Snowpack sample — Buffalo Mountain, Silverthorne, Colorado, USA (1/25/25, 10:11 AM MST)
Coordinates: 39.6222, -106.1139
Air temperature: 22 °F
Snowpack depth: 110 cm
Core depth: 20 cm
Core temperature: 48.2 °F
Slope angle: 12°, slope face: 102°
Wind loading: high
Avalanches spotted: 0
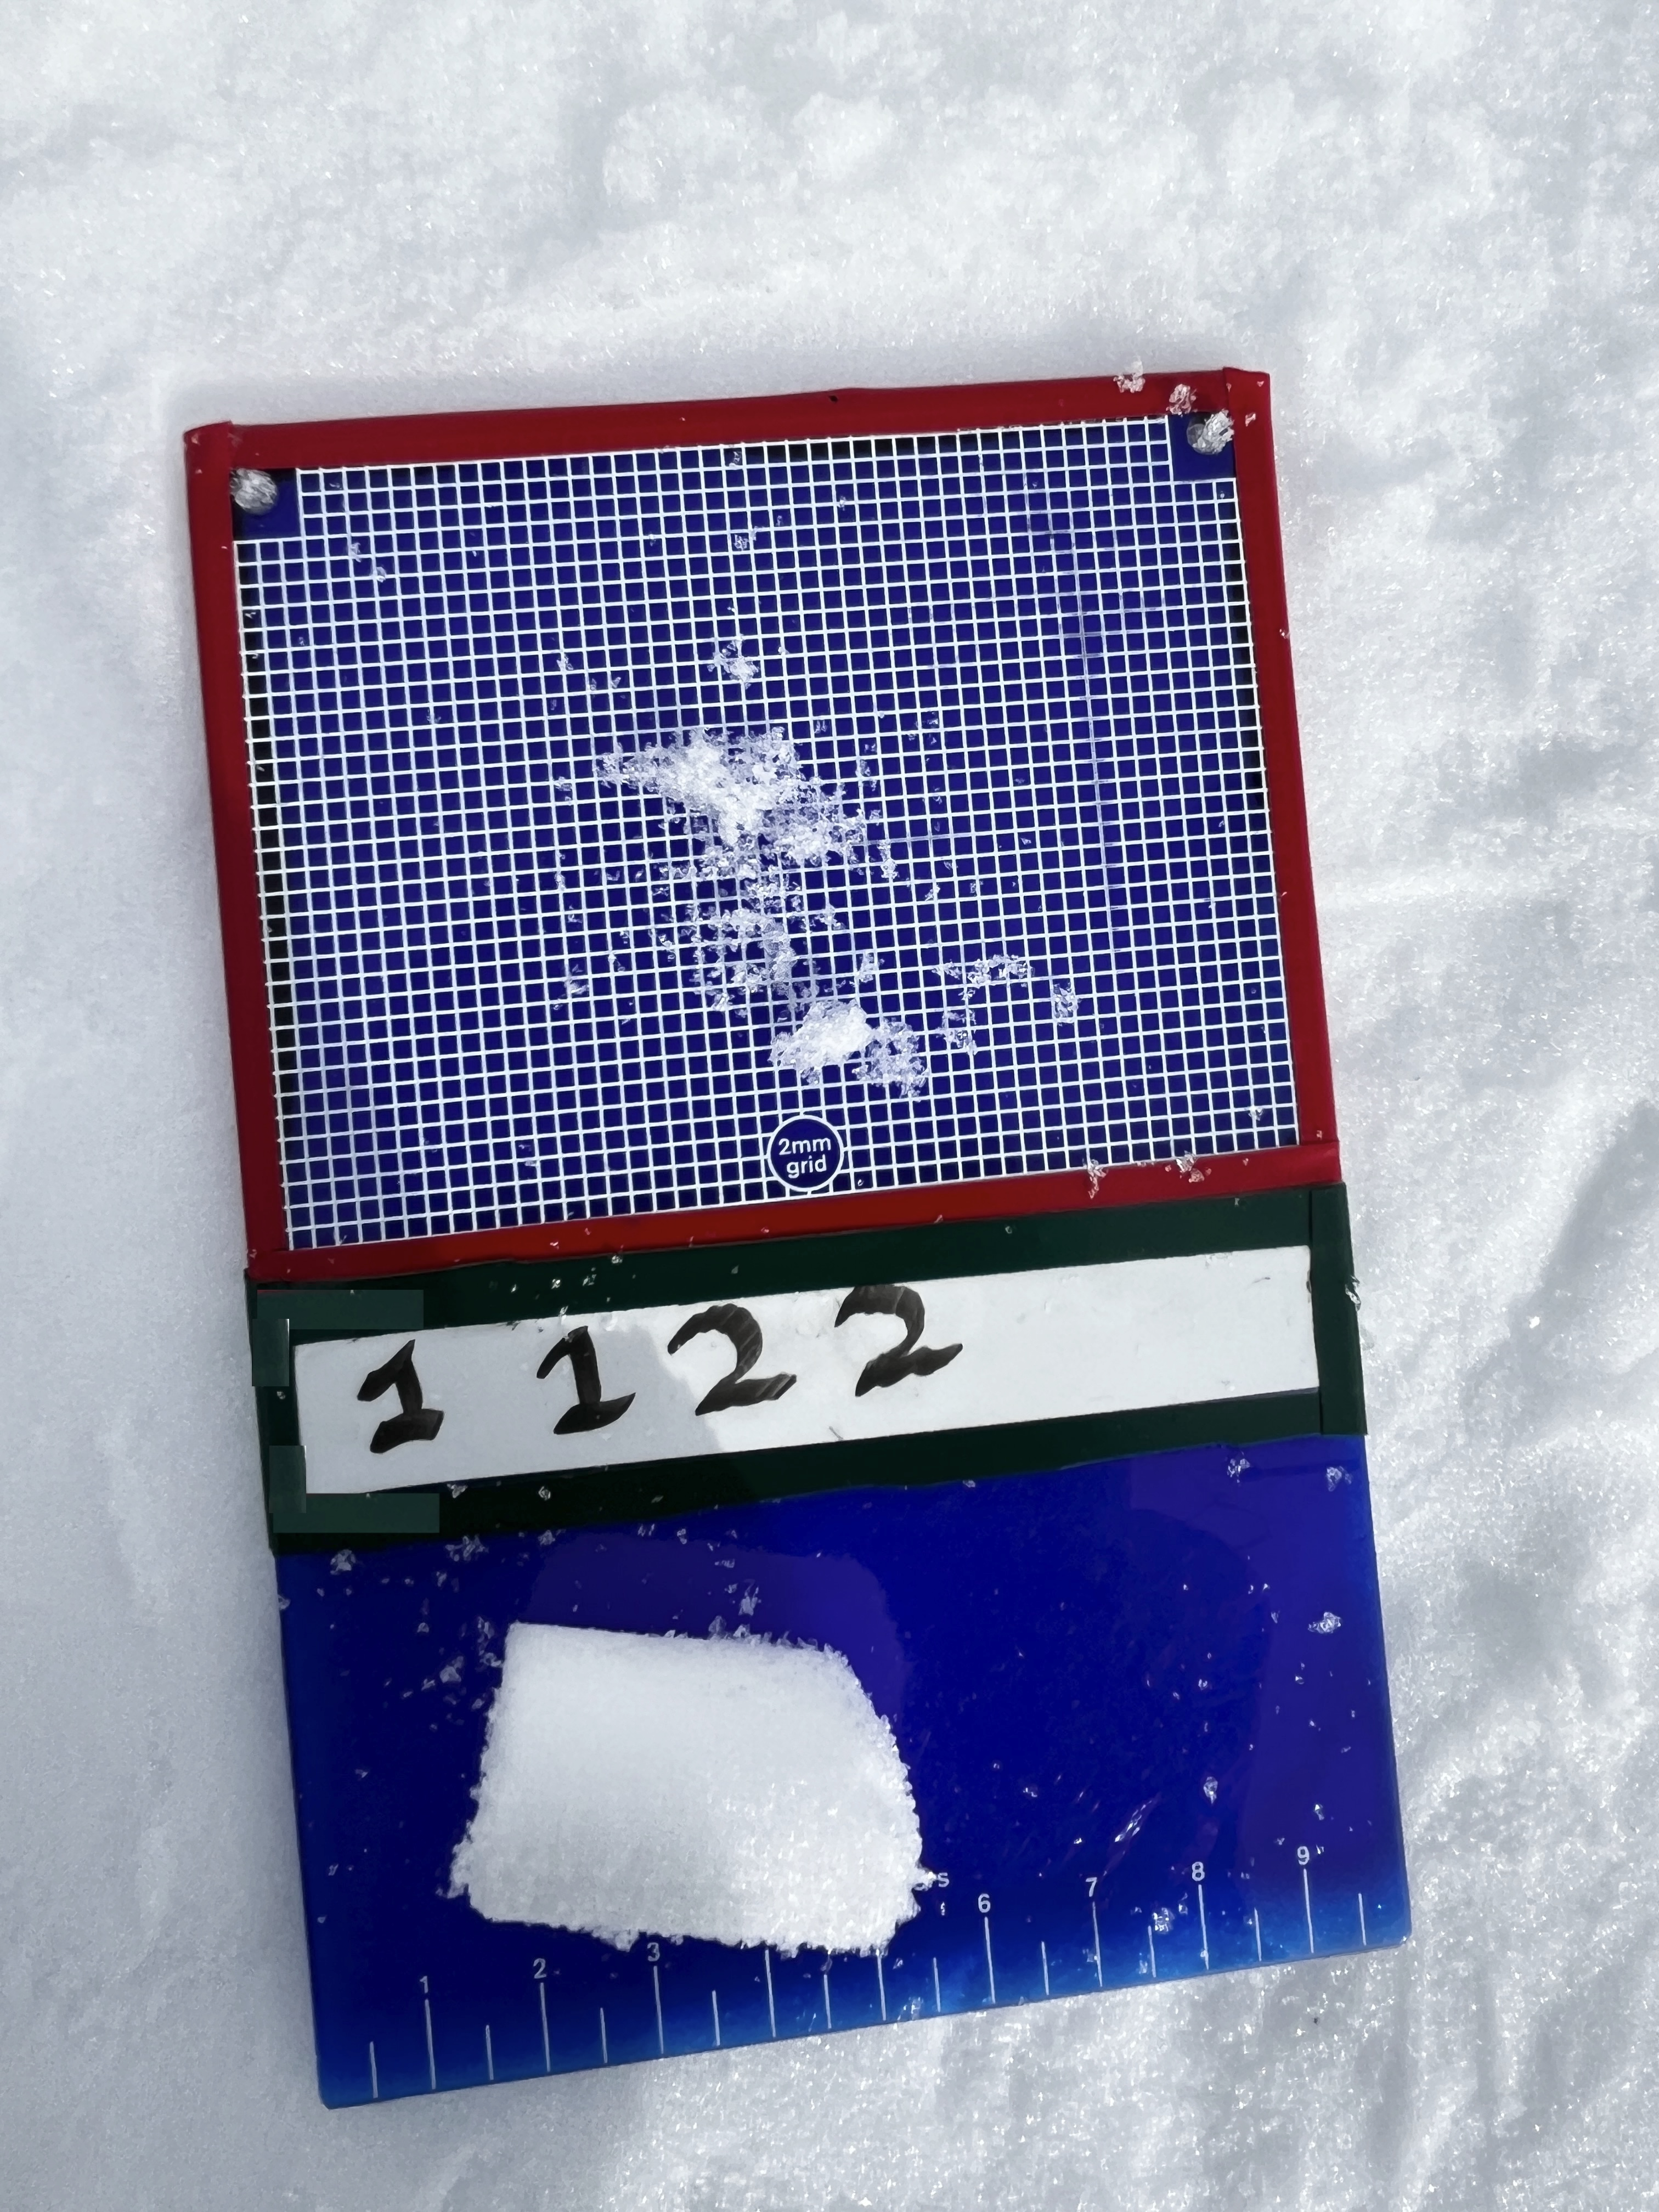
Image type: crystal_card
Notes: No avalanches nearby, collected on the outskirts of a fire break 15 meters from the treeline, on way to Buffalo and Red Mountain